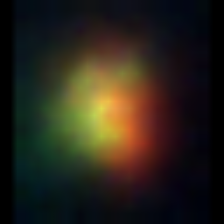
Taxon: NanoPlankton
Group: Other